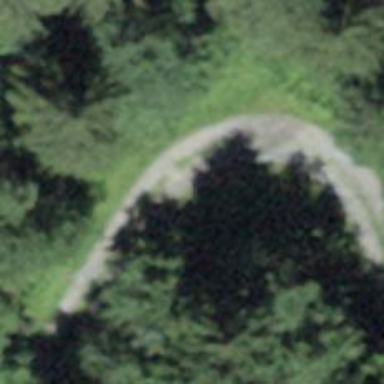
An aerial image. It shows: Unpaved track with grade2 tracktype.